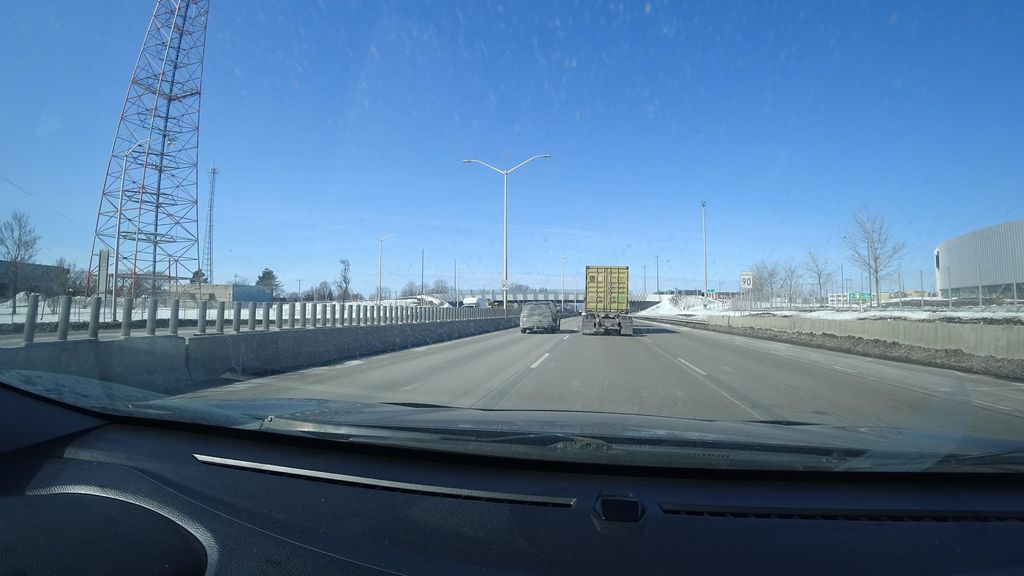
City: quebec_city